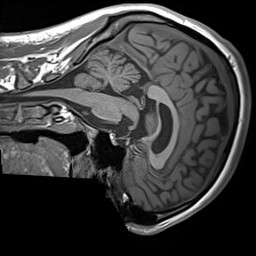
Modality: T1w
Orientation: sagittal
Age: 21
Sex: male
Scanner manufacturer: siemens
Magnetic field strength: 3 T
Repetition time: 1.6 s
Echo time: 0.00236 s